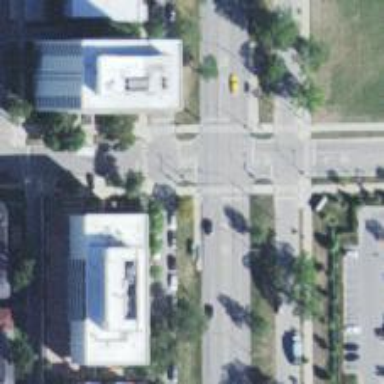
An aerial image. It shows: Footway that serves as traffic island.